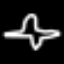
Label: airplane